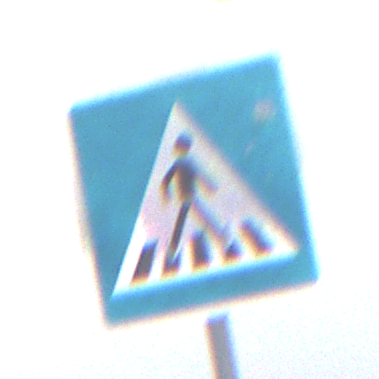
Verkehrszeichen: FussgaengerueberwegLinks
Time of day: MorningAfternoon
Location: Outdoor (RoadRail)
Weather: Overcast
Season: NotSpecified
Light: Natural